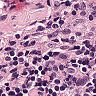
Metastatic tissue present: no